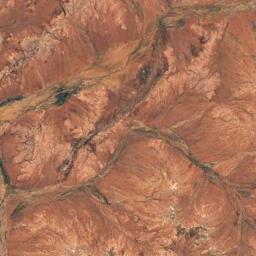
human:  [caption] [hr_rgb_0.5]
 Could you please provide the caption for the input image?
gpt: The desert has some dry river beds and vegetation and the desert terrain is rugged .

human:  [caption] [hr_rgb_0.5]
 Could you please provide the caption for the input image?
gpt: The desert is on the hill full of yellow sand .

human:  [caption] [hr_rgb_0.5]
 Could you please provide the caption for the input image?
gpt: This is a dark yellow desert with wavy stripes with brown gullys .

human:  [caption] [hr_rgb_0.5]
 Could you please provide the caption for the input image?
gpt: There is three winding paths in this desert, And the color of the desert is orange-red .

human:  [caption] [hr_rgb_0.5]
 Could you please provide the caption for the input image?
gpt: A brown desert with some ravines .